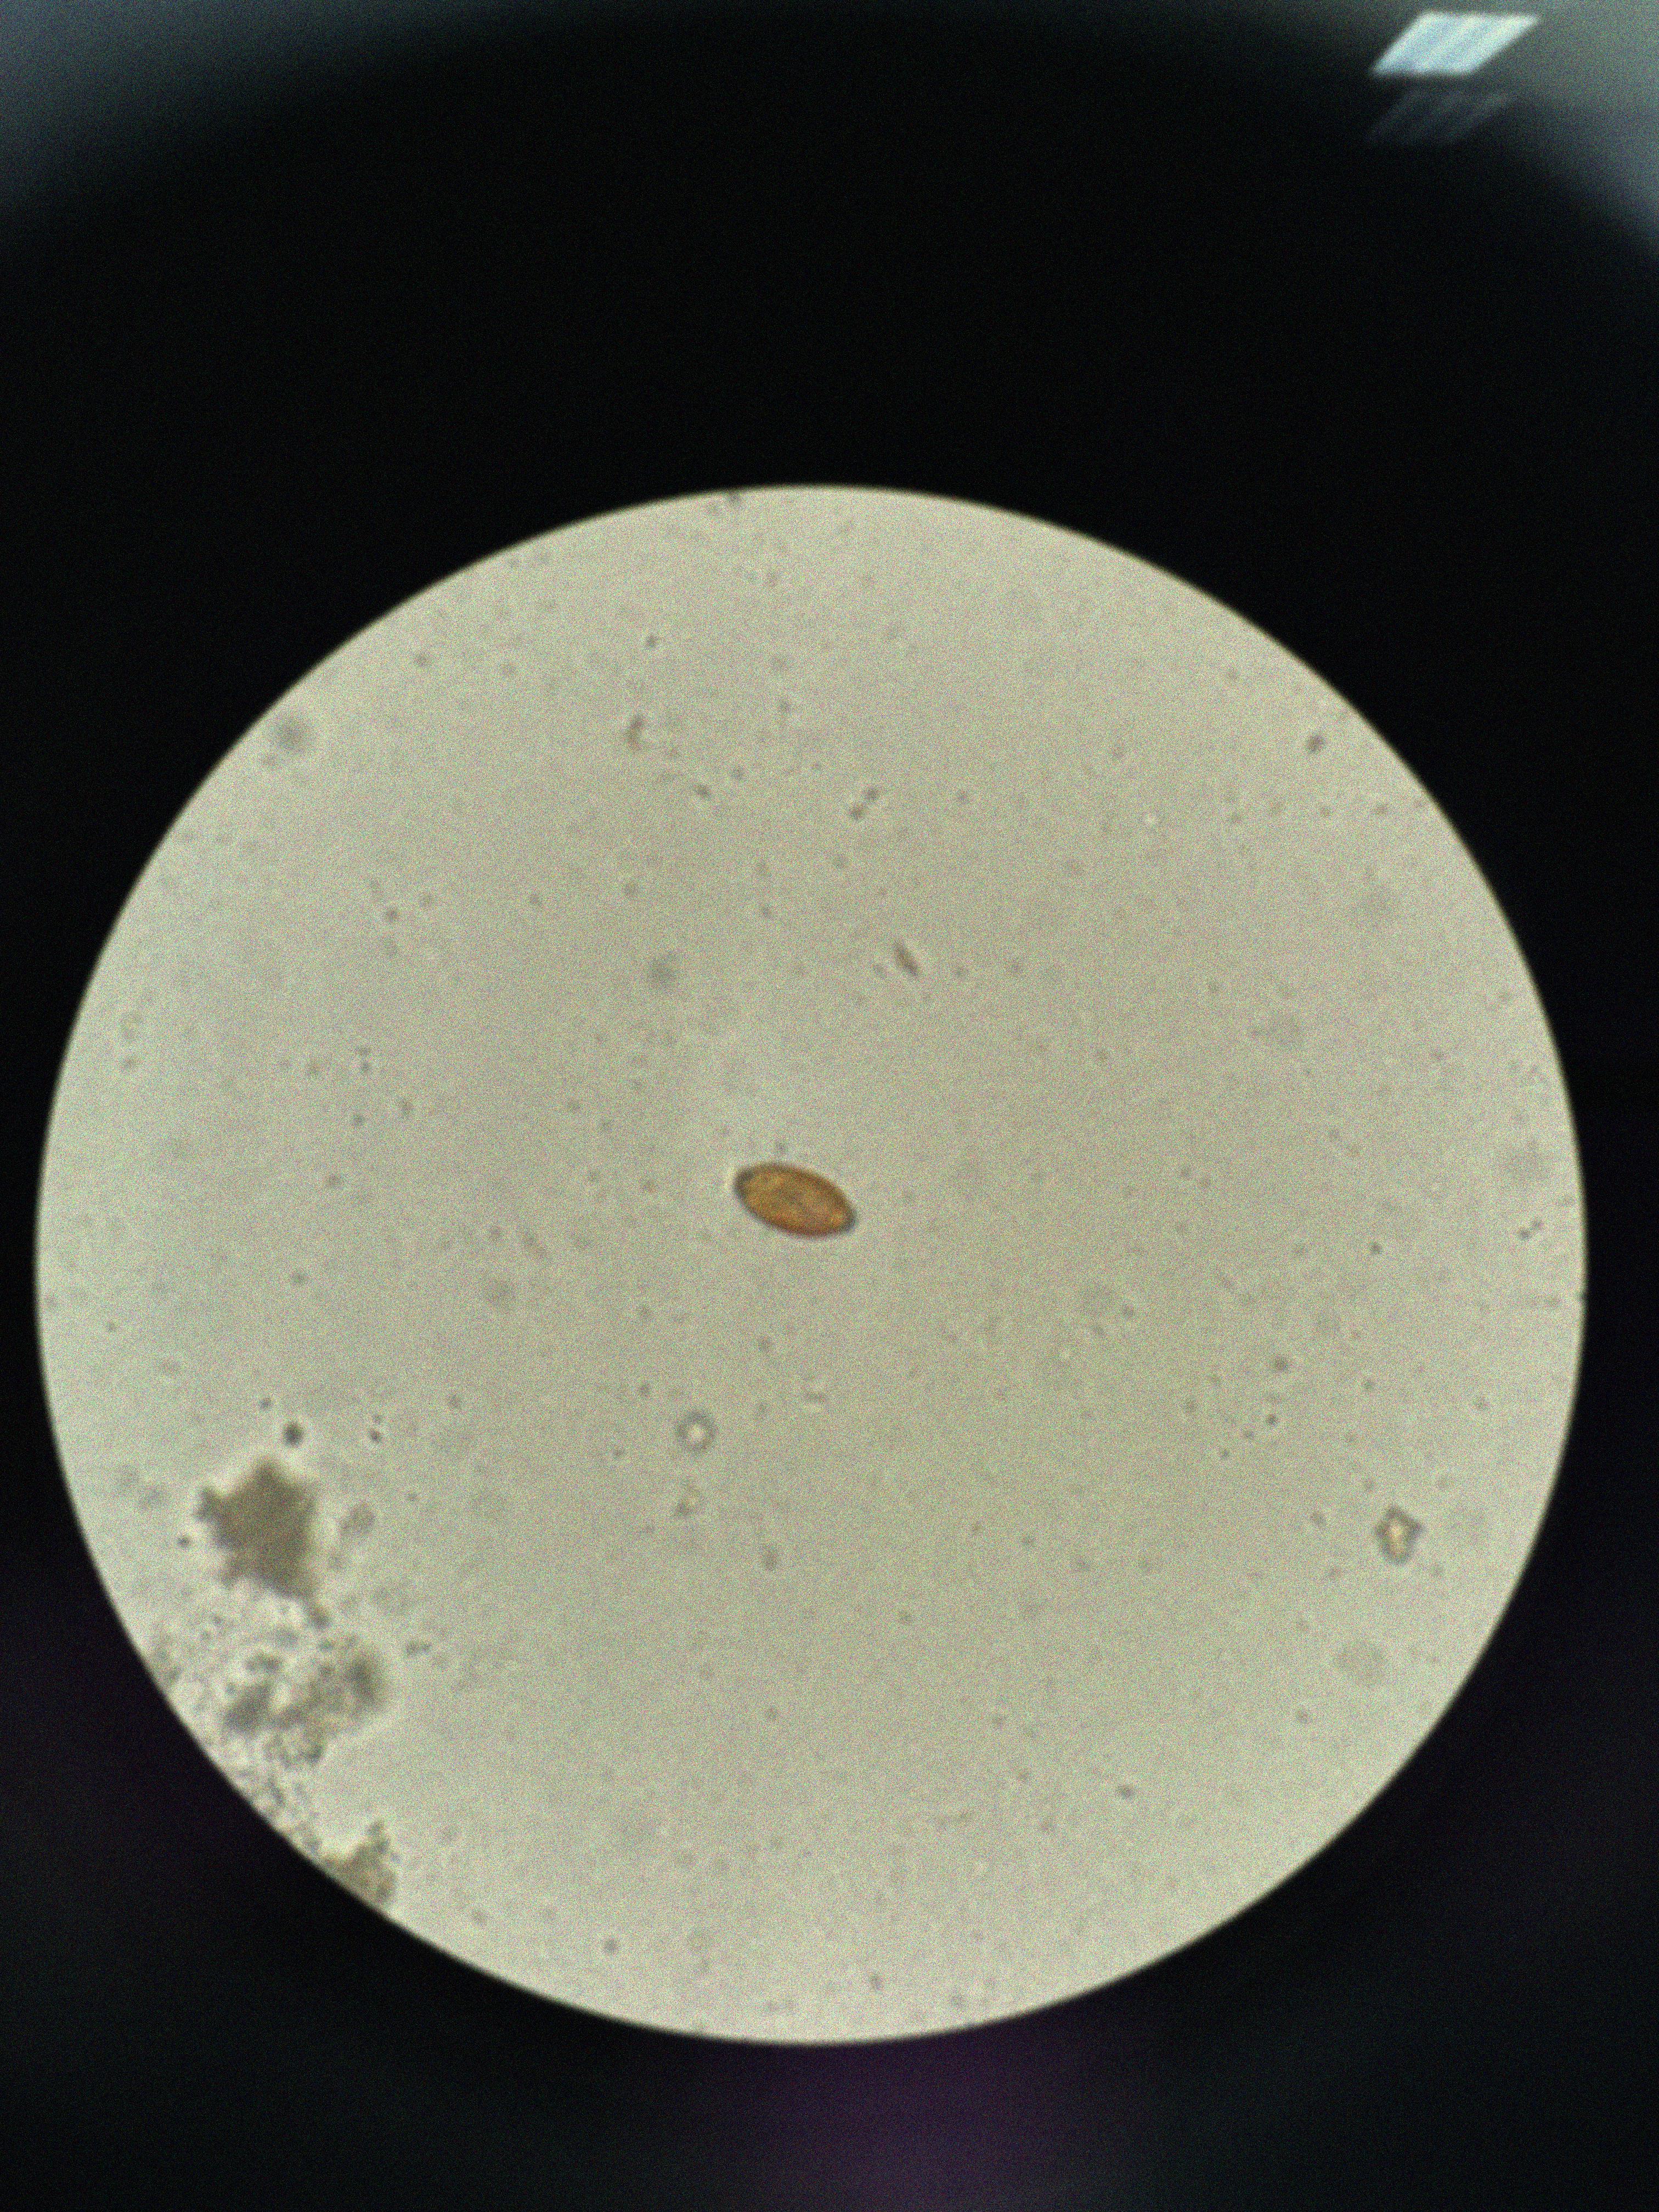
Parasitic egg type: Trichuris trichiura